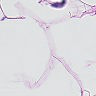
Metastatic tissue present: no